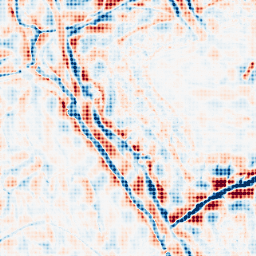
Category: wavelet
Decomposition family: wavelet_biorthogonal
Decomposition parameters: wavelet: bior3.5
level: 4
Upsampling method: sinc_blackman
Upsampling parameters: scale: 4
kernel_size: 4
Upsampling scale: 4